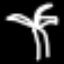
Label: palm tree